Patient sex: M
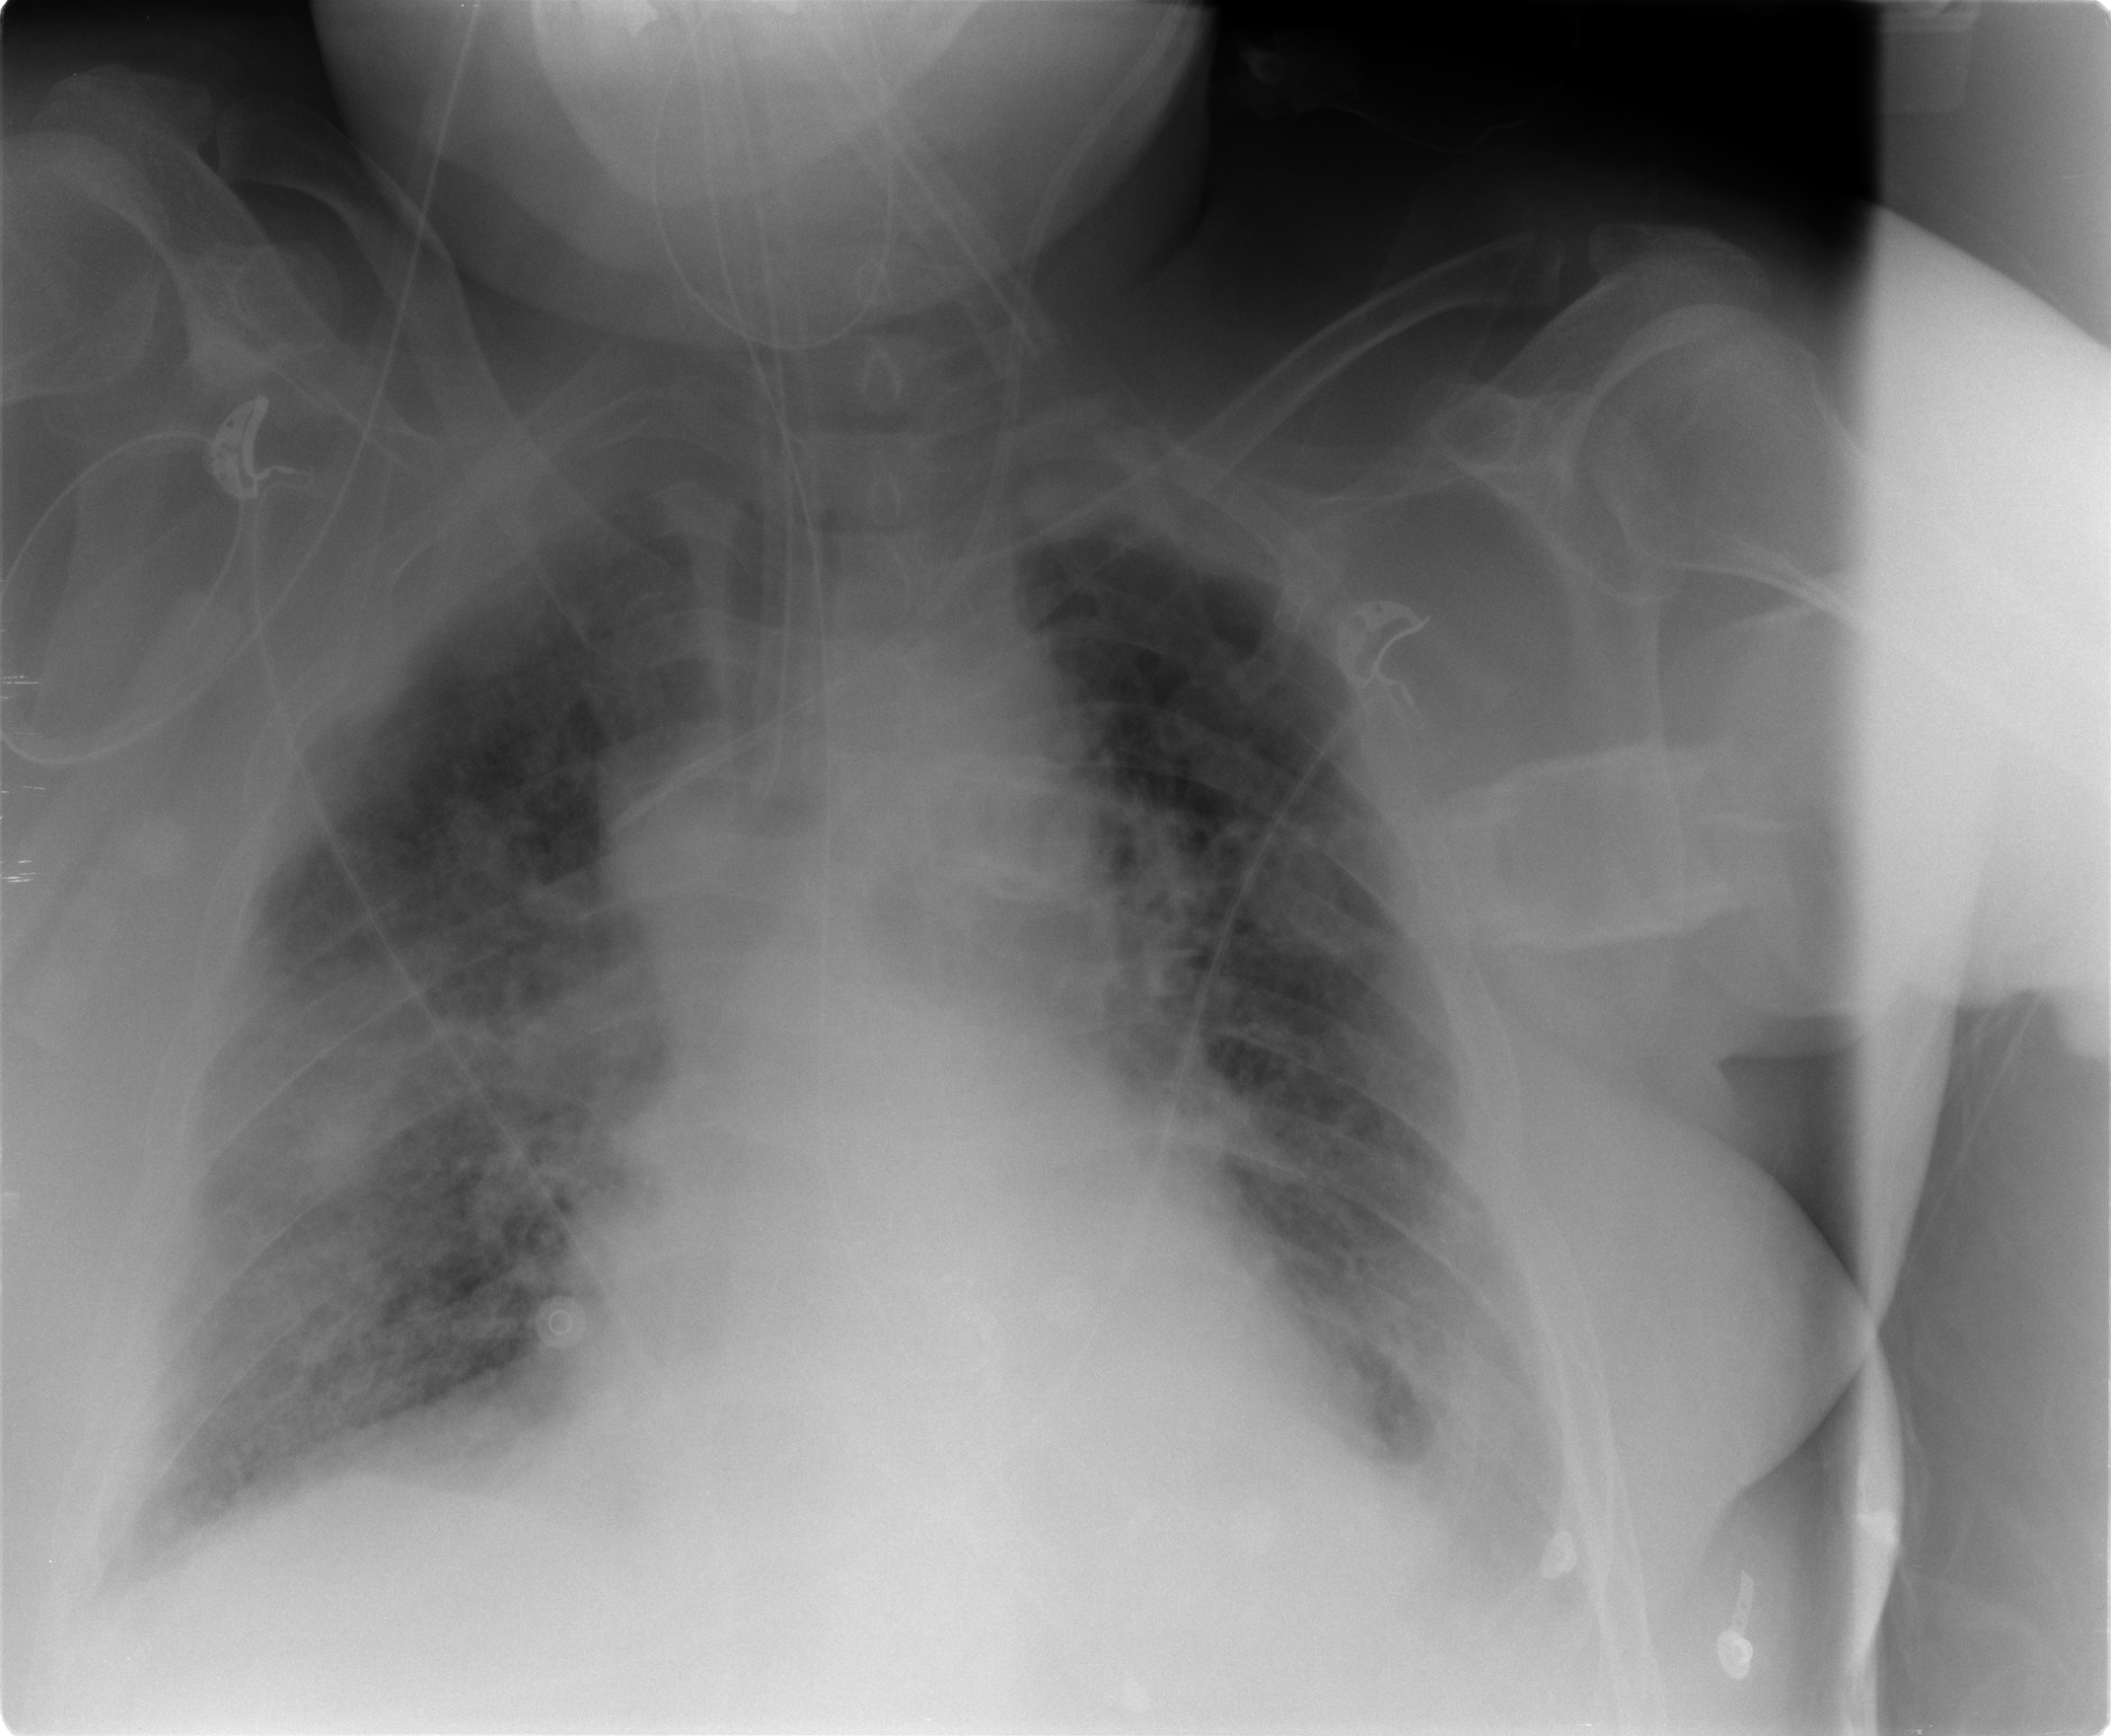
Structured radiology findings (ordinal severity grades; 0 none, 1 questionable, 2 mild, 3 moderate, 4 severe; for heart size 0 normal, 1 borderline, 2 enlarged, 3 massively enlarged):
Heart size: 2
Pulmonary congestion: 0
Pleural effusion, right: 1
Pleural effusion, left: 2
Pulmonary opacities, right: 3
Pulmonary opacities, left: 1
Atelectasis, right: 2
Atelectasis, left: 2